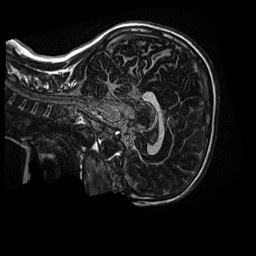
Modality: MP2RAGE
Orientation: sagittal
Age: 10
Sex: female
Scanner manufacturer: siemens
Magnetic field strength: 3 T
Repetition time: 4 s
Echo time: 0.00303 s